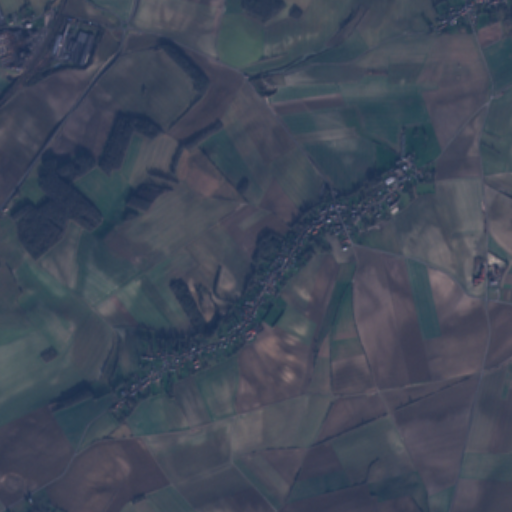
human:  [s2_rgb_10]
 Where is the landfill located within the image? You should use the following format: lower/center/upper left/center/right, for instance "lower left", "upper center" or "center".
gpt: The landfill is located in the lower right of the image.
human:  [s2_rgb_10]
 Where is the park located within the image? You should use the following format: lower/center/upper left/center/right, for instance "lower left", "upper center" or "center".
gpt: The park is located in the center of the image.
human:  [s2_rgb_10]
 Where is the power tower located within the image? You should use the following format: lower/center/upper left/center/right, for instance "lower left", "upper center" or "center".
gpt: The power tower is located in the upper right of the image.
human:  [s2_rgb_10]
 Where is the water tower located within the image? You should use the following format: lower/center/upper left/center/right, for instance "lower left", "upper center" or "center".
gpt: The water tower is located in the lower left of the image.
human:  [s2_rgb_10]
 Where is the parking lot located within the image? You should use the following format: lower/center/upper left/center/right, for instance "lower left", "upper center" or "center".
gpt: There is no parking lot in the image.